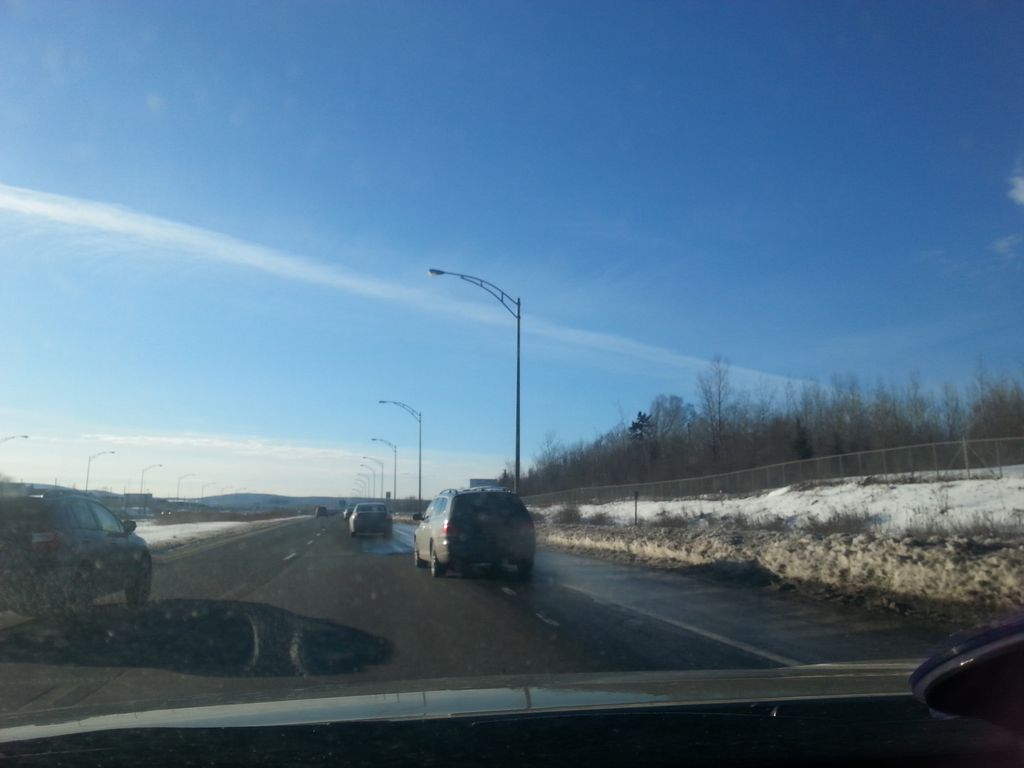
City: quebec_city